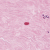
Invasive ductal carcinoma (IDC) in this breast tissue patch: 0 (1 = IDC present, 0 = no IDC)